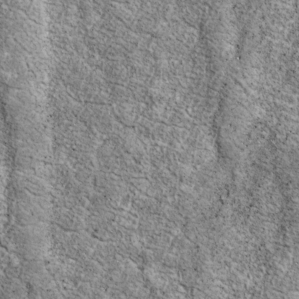
Label: non_frost